Interaction volume radius: 5 \u00c5
Interaction volume height: 30 \u00c5
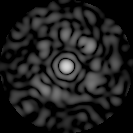
Disorder parameter: 0.73